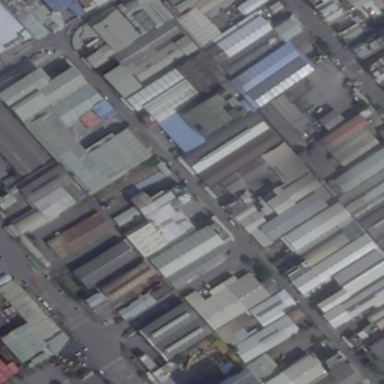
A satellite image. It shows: Industrial area.